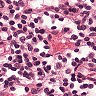
Metastatic tissue present: no